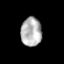
Tissue: prostate
Cell type: Fibroblasts
Senescence score: 0.6911
Nuclear area (px): 587
Mean DAPI intensity: 179.077